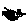
Label: moon